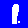
Digit: 1